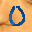
Label: 0